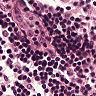
Metastatic tissue present: no